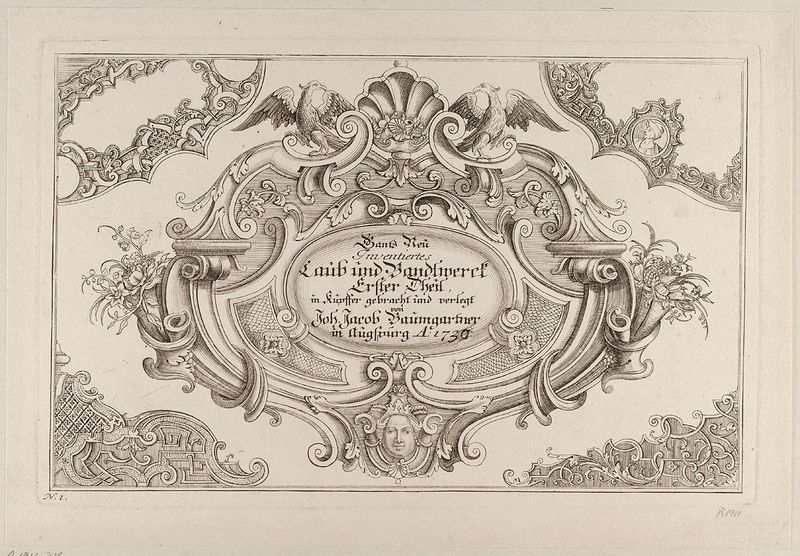
Titel: Titelblatt zu &#x201E;Gantz neues Reiß-Büchel von Laub und Bandelwerck Erster Theil“
Künstler: Johann Jacob Baumgartner
Standort: Hamburg
Institution: Museum für Kunst und Gewerbe Hamburg
Schlagwörter: vogel, tiere, ornament, grafik, graphik, kartusche, fotografie, photographie, maske, medaillon, druckgraphik, druckgrafik, stich, laubwerk, blattwerk, kupferstich, bandelwerk, tierornament, reproduktionen, blumenornamente, druckerzeugnisse, vögel, tierornamente, ornamentstich, vorlageblätter